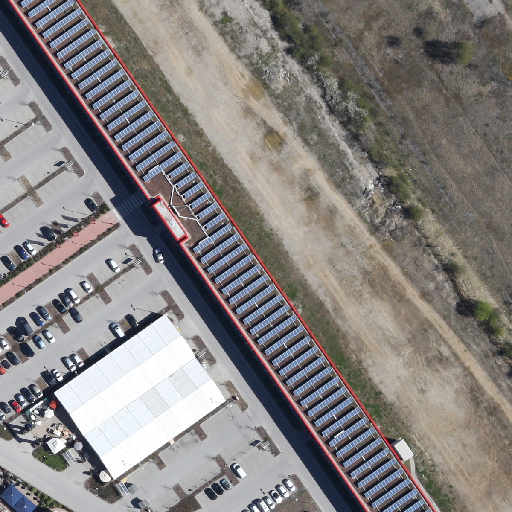
Referring expression: van in the parking area